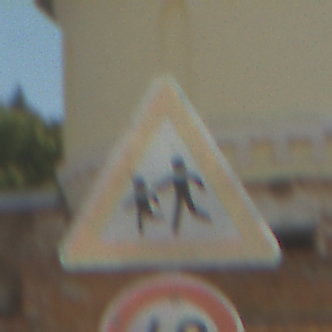
Verkehrszeichen: KinderRechts
Zusatzzeichen unten: Geschwindigkeit40
Umgebung: Outdoor, Suburban
Tageszeit: Midday
Wetter: PartlyCloudy
Licht: Natural
Jahreszeit: NotSpecified
Kontrast: HighContrast